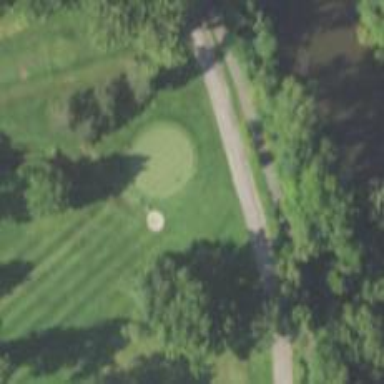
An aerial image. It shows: Golf hole.